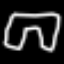
Label: pants